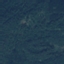
Label: Forest